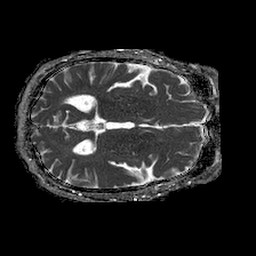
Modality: ADC
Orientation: axial
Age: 63
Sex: male
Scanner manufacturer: philips
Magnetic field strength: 1.5 T
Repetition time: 4.6 s
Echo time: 0.08631 s